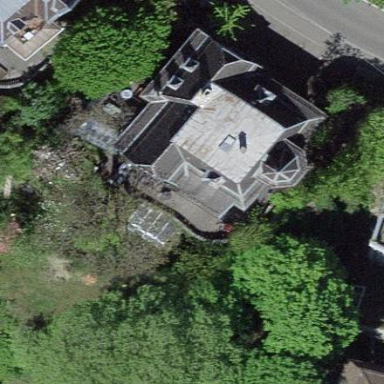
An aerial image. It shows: Part of building.